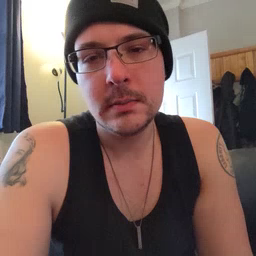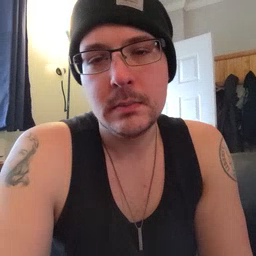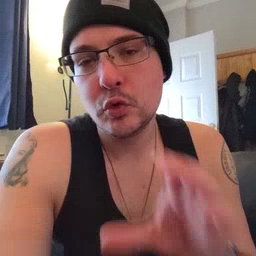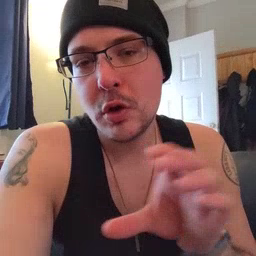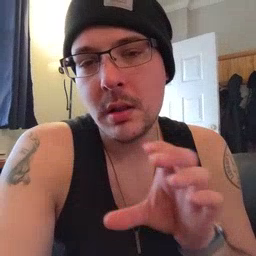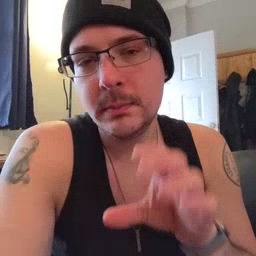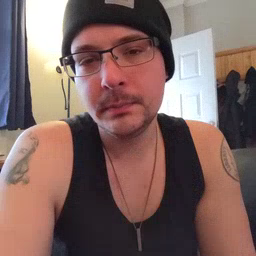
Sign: chocolate